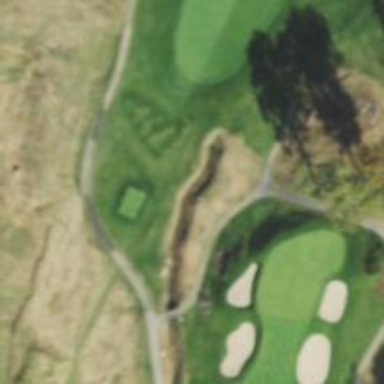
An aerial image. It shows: Pathway for golfing.